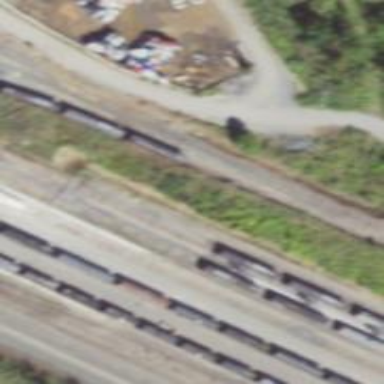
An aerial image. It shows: Railway yard in service.